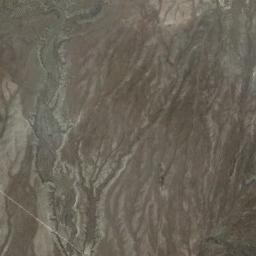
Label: mountain